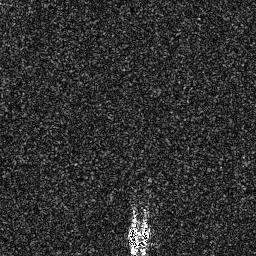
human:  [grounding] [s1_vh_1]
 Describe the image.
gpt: In the satellite image, there is  <ref>1 medium ship </ref> <box>[[48, 87, 58, 98, 0]]</box> located at bottom.